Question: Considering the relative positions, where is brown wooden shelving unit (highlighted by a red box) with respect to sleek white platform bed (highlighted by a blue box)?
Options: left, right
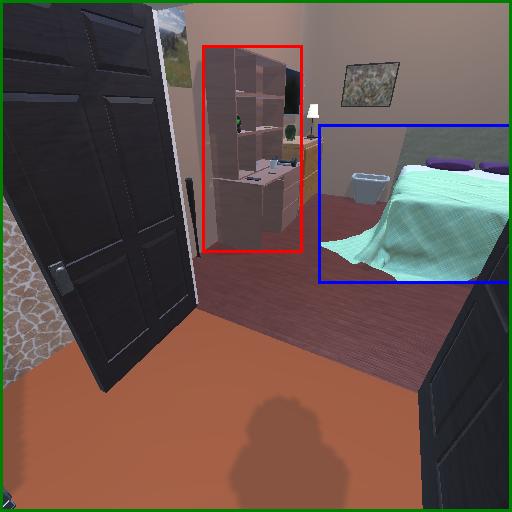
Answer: left